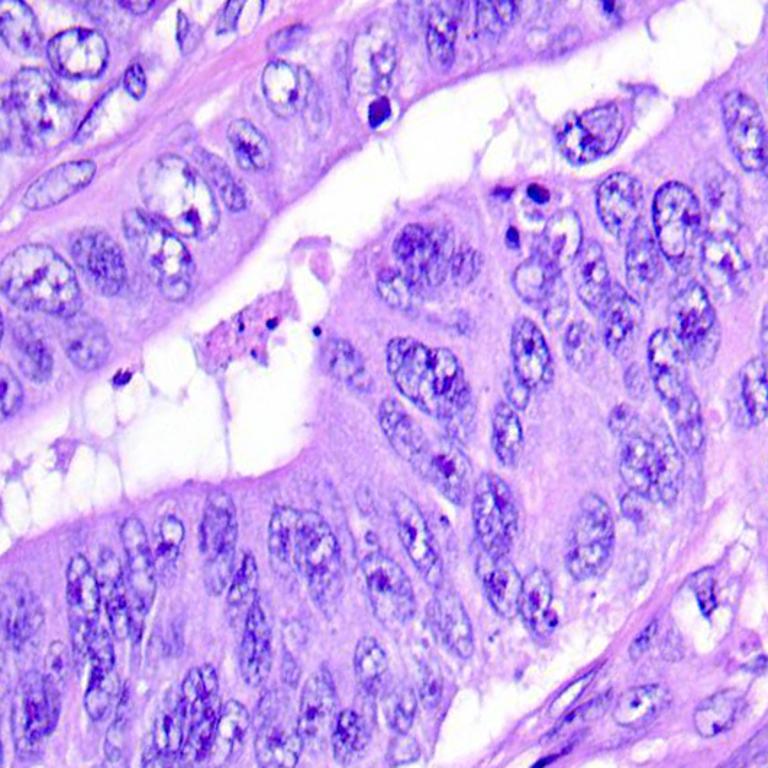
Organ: colon
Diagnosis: adenocarcinomas